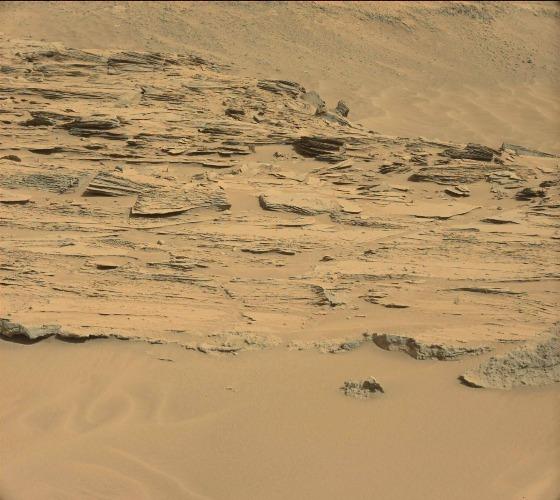
Terrain classes present: Bedrock, Gravel / Sand / Soil, Rock